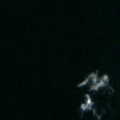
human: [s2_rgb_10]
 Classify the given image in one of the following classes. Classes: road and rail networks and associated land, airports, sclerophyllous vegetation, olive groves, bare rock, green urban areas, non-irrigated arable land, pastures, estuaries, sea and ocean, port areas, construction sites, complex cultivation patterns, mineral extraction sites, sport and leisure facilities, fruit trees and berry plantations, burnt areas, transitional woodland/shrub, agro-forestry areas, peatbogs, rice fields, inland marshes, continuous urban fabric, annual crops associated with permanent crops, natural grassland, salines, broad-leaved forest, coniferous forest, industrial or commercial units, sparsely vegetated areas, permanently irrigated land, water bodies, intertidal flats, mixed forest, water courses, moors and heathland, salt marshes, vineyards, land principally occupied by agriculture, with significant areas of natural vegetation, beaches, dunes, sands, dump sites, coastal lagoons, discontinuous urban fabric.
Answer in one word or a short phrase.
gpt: sea and ocean